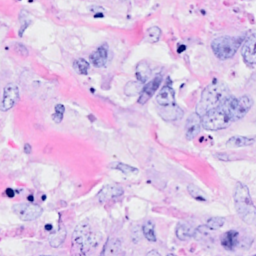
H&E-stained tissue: Breast